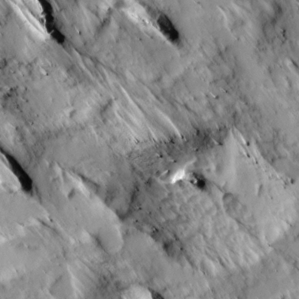
Label: non_frost